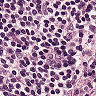
Metastatic tissue present: no